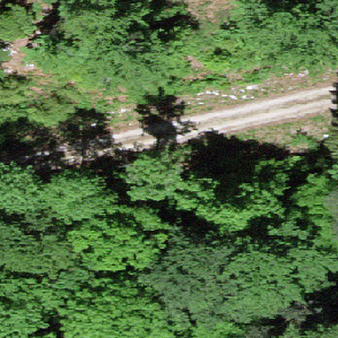
Label: other